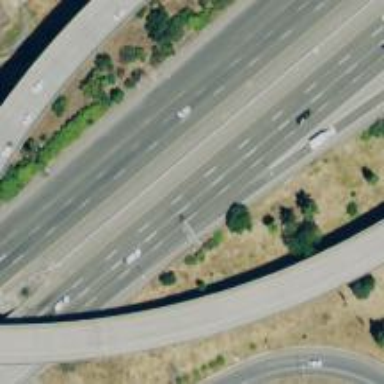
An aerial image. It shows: Motorway junction.